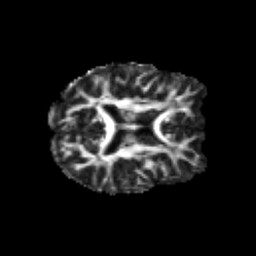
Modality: FA
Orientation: axial
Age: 23
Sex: female
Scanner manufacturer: siemens
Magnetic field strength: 3 T
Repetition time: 3.5 s
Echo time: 0.113 s